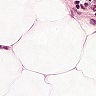
Metastatic tissue present: no